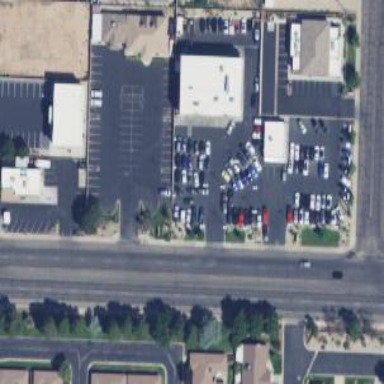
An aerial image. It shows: Shop that sells cars.